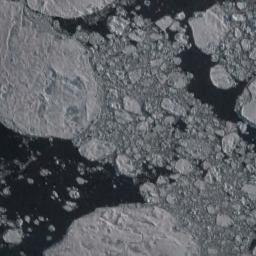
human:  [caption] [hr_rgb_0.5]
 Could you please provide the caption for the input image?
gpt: Sea ice is surrounded by water .

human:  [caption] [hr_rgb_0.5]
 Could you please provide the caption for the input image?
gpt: Two large pieces of ice and the large and small pieces of ice around it are closely connected into a large piece floating on the deep blue sea .

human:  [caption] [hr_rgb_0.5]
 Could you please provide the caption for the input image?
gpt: Several large pieces of sea ice and a lot of small pieces of sea ice gather together .

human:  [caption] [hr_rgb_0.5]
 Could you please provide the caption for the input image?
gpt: There are many ice on the black sea .

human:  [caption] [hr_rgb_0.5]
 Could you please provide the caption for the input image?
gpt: There are sea ice on the ice sheet .